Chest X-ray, AP view. Patient: 76 years old, sex F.
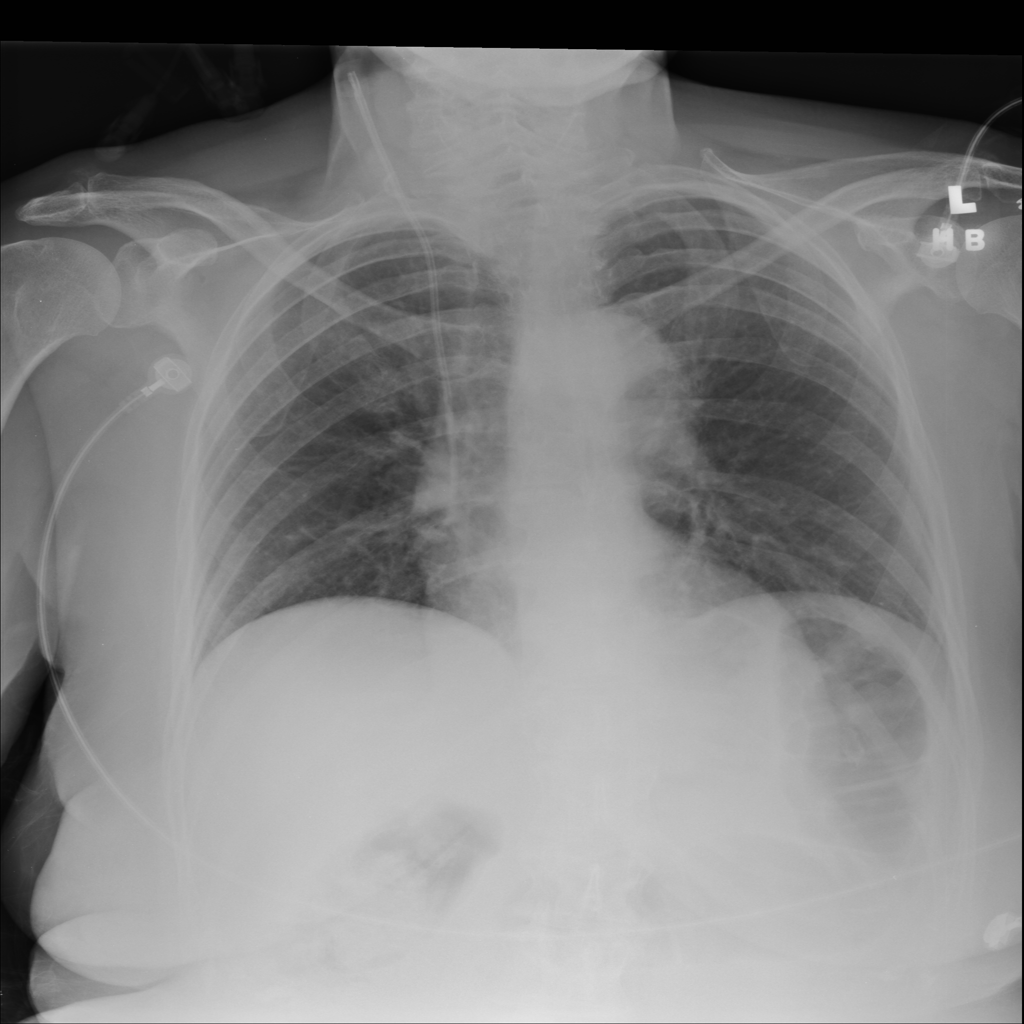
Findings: No Finding